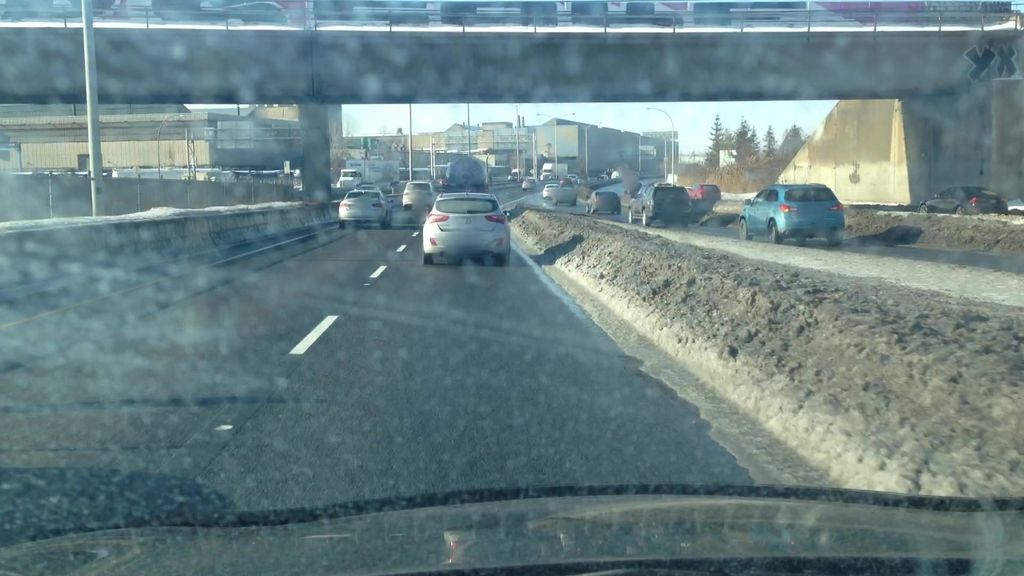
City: montreal